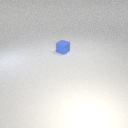
small blue rubber cube